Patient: sex F, age 40
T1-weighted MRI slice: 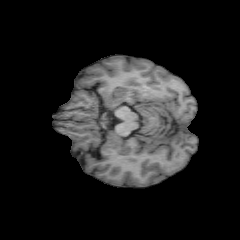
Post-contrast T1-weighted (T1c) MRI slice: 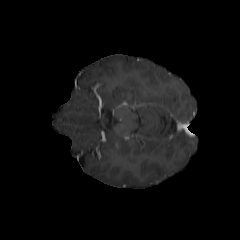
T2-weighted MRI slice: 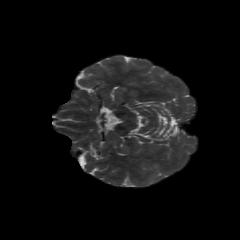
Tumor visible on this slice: no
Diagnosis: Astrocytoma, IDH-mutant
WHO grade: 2